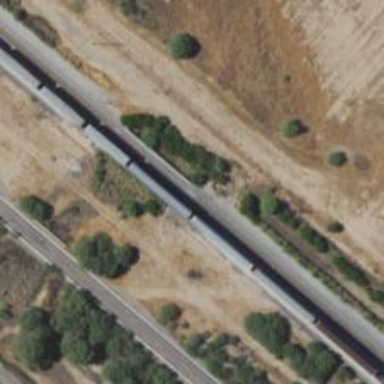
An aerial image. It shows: Bridge over railway line.